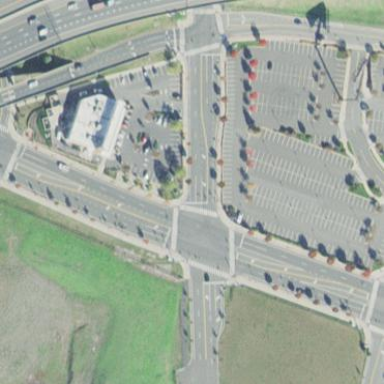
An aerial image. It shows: Retail area.